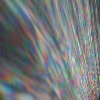
Label: sunburn